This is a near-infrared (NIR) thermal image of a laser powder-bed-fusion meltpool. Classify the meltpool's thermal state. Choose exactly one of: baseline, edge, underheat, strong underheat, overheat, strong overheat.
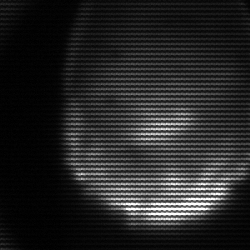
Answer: edge